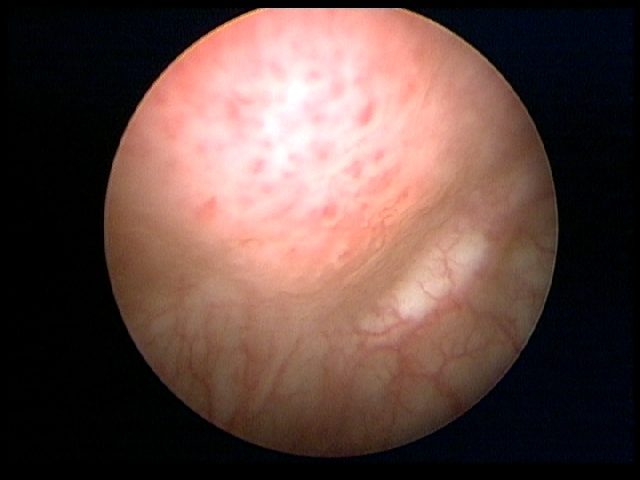
Modality: WLC
Class: Malignant
Subclass: CIS
Lesion: L1
Stage: Tis
Morphology: Non-papillary
Bladder cancer association: Yes